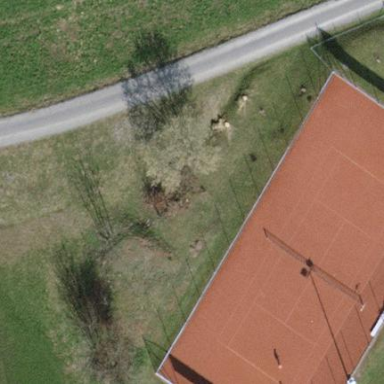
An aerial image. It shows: Clay tennis court pitch.